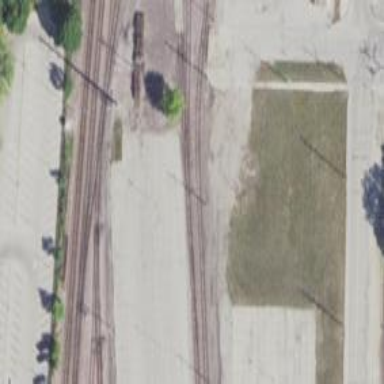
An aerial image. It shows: Railway yard in service.